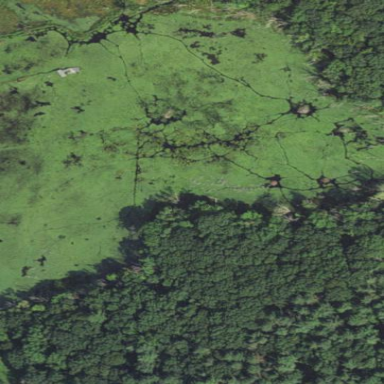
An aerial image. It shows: Nature reserve designated as existing preserved open space.